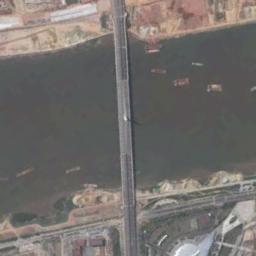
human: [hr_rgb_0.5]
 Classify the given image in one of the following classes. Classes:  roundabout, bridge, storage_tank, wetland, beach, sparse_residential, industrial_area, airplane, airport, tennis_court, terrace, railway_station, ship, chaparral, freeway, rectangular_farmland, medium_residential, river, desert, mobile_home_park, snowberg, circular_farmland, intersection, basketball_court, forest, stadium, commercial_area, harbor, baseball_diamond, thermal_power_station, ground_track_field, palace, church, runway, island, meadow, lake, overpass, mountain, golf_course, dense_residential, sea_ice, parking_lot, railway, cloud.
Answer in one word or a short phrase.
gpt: bridge